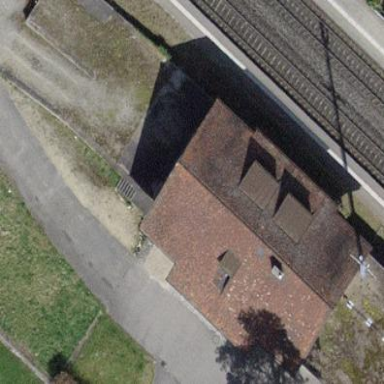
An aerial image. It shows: Train station building.